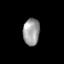
Tissue: skin
Cell type: Fibroblasts
Senescence score: 0.6967
Nuclear area (px): 438
Mean DAPI intensity: 156.811